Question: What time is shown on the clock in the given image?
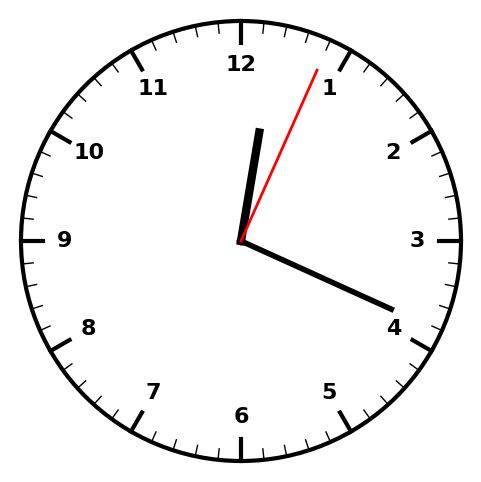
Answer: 12:19:04